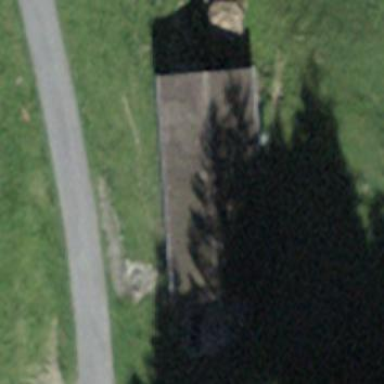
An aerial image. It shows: Farm auxiliary building.